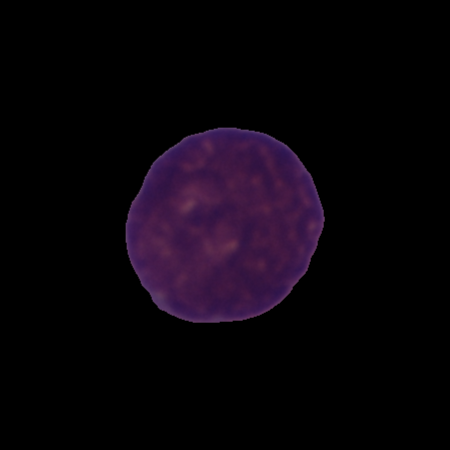
Label: cancer